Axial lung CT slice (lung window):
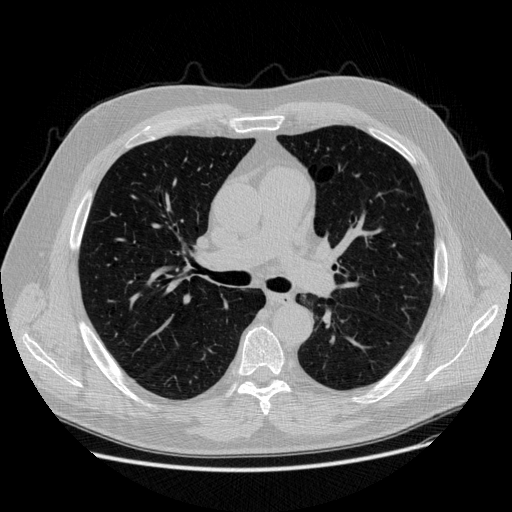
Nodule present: no